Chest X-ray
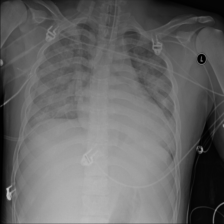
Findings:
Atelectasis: negative
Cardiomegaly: negative
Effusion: negative
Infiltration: positive
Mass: negative
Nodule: negative
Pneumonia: negative
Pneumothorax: negative
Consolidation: negative
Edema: negative
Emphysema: negative
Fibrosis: negative
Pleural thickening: negative
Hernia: negative